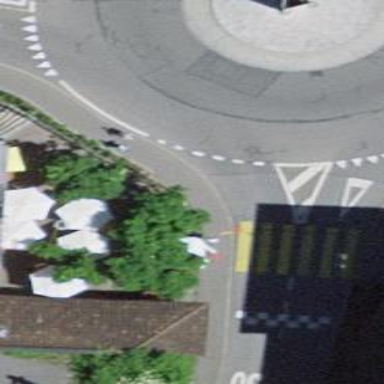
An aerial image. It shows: Outdoor seating area for leisure land.